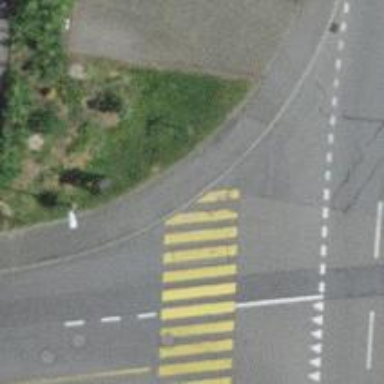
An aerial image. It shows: Kerb serving as barrier.